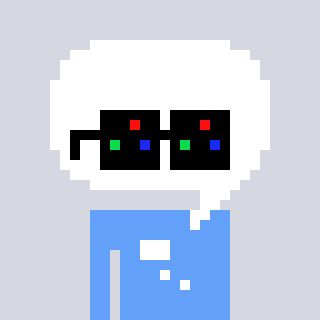
a pixel art character with square black sunglasses, a speech bubble-shaped head and a blue-colored body on a cool background